Here is a 2-D grayscale rendering of raw bearing vibration samples (signal-to-image). Diagnose the bearing from this image, choosing from: normal, inner_race, outer_race, ball.
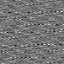
Answer: outer_race